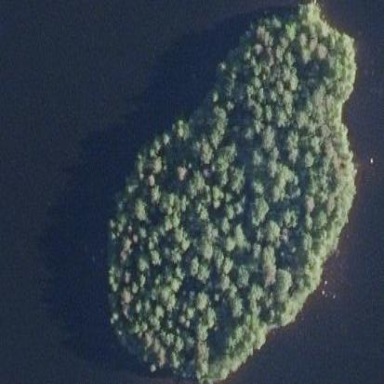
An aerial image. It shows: Islet.